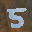
Label: 5